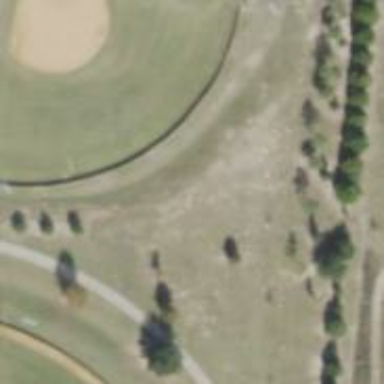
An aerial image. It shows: Softball pitch for leisure and sport activities.